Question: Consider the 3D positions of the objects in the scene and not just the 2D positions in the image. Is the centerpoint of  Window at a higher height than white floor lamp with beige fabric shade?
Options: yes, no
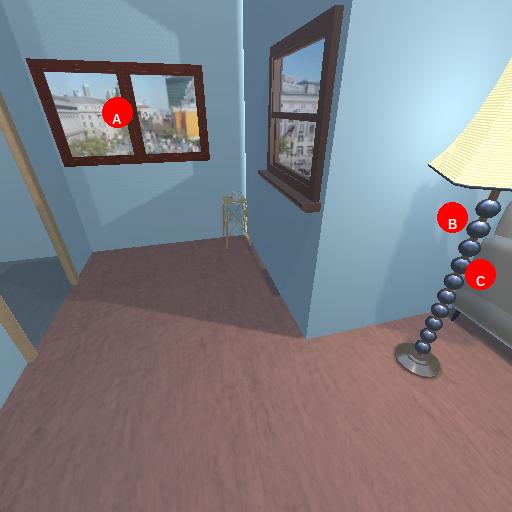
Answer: yes